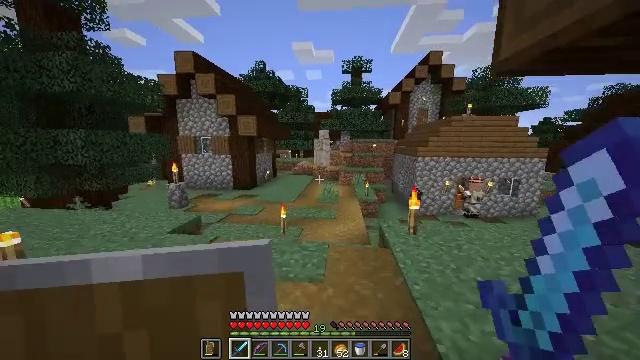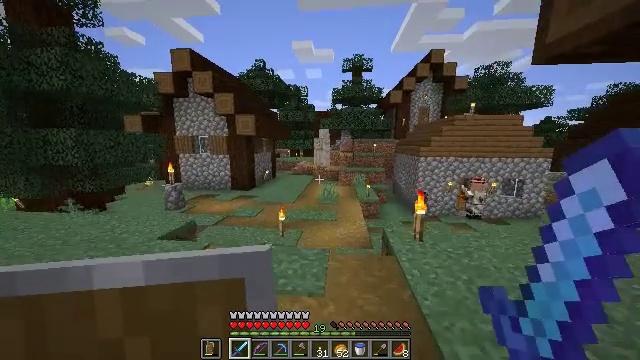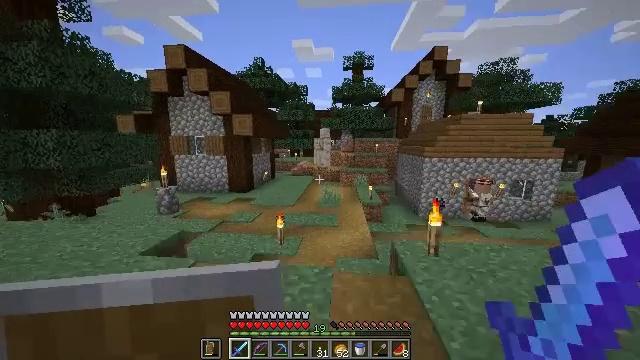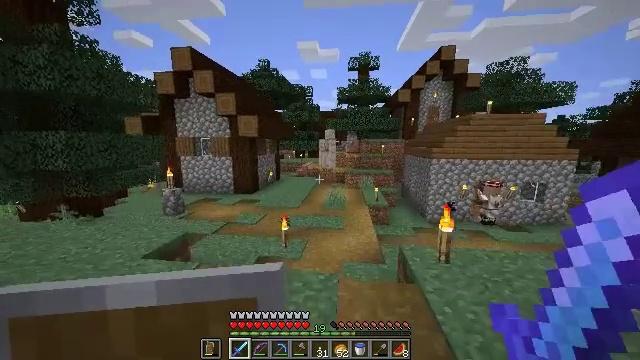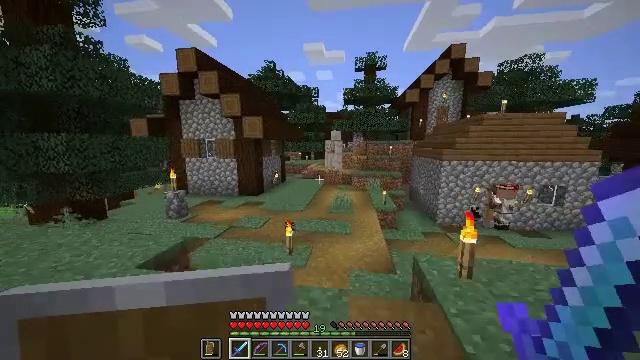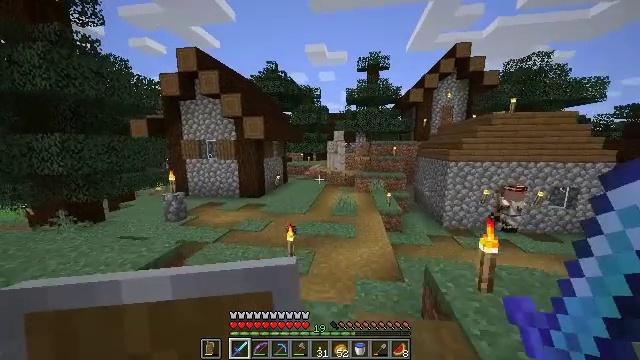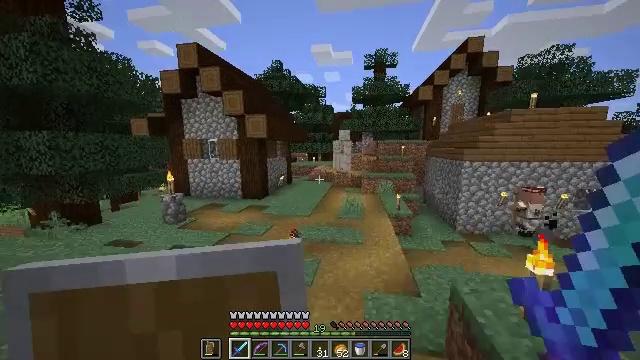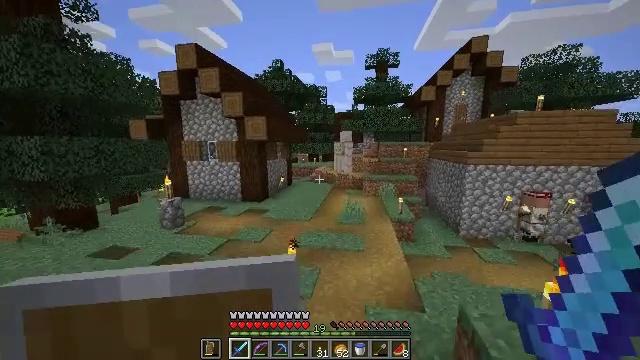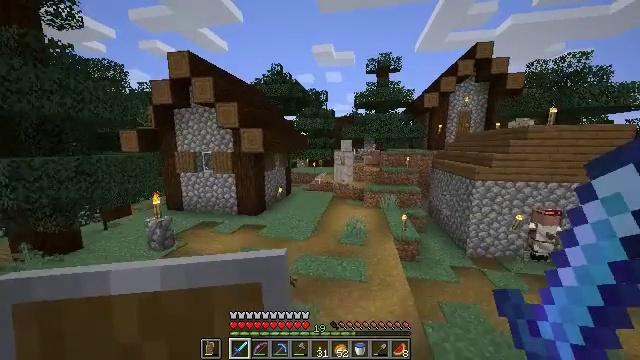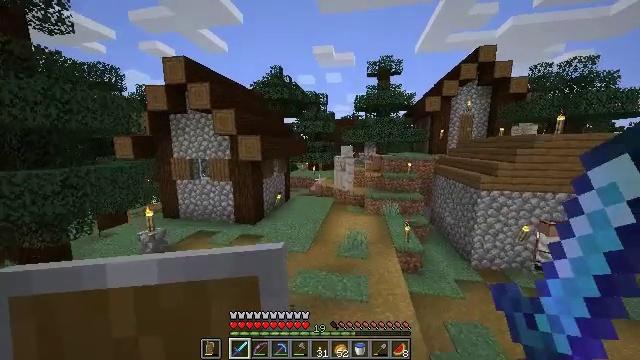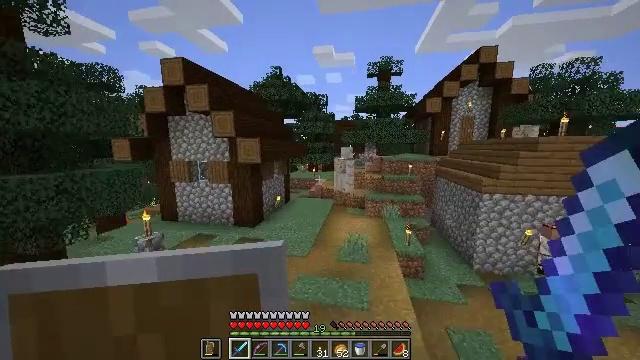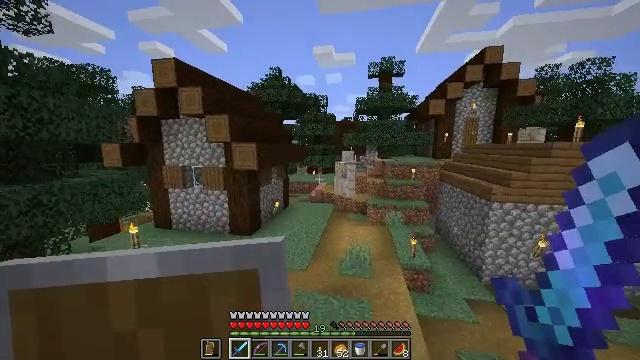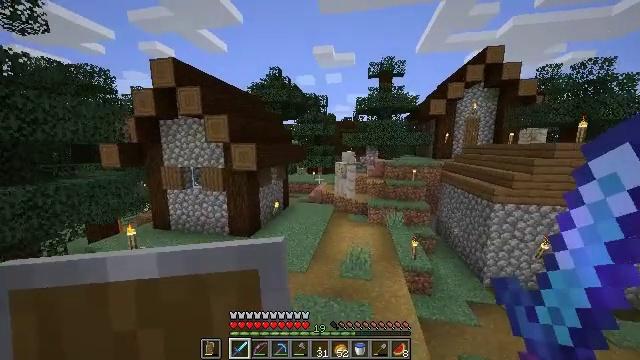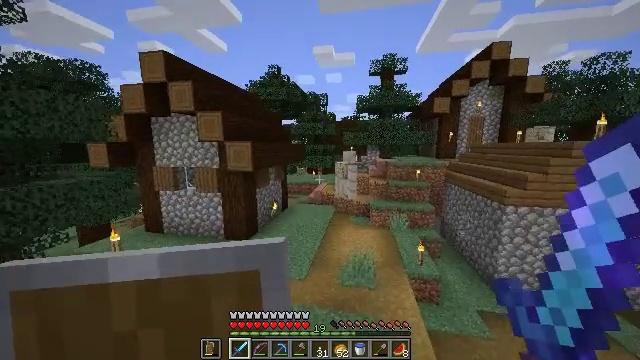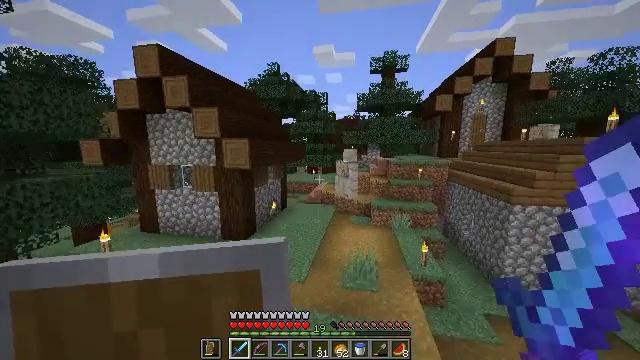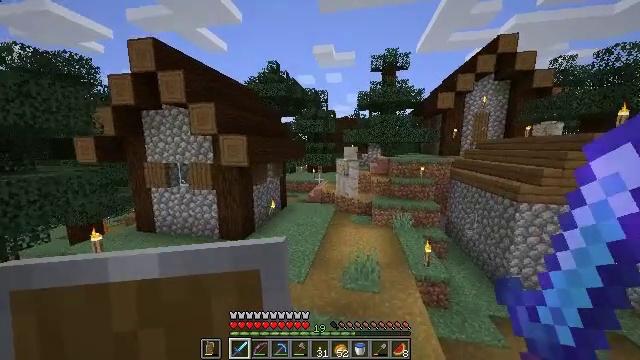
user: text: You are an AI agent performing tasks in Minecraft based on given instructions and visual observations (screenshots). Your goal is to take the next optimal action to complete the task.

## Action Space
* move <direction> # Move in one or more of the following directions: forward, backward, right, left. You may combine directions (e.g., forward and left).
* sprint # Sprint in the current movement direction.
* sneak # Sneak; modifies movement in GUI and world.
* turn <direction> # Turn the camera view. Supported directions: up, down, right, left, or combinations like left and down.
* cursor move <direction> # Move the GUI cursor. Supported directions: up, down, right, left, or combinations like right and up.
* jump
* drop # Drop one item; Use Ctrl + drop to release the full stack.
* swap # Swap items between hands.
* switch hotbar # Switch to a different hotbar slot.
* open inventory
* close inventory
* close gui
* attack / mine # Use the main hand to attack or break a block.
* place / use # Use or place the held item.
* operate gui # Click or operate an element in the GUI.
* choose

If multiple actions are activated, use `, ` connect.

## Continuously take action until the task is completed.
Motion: motion action
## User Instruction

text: Mine beetroots from the garden.
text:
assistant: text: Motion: move forward
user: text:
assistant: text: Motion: move forward
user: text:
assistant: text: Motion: move forward, turn left
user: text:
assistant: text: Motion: move forward, turn left
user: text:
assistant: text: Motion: move forward
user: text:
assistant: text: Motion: move forward, turn left
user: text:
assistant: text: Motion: move forward, jump
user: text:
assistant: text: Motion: move forward, jump
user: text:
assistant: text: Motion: move forward, jump
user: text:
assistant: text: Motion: move forward
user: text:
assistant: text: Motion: move forward
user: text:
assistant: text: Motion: move forward
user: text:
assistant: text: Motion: move forward
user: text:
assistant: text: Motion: move forward
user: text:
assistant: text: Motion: move forward
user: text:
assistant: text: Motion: move forward
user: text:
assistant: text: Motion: move forward
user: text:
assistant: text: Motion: move forward
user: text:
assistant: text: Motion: move forward
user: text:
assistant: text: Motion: move forward
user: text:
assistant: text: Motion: move forward
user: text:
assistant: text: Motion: move forward
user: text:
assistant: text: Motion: move forward, jump
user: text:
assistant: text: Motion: move forward, jump
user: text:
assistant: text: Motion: move forward, jump
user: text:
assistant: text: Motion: move forward
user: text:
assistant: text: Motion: move forward
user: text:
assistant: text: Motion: move forward
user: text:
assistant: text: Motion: move forward
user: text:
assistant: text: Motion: move forward